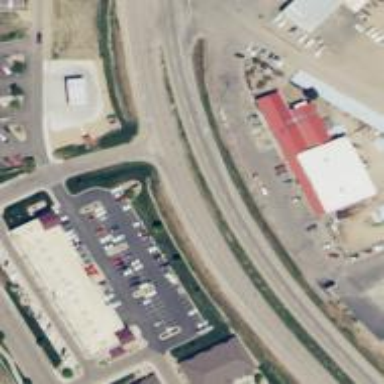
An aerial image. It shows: Trunk link highway.